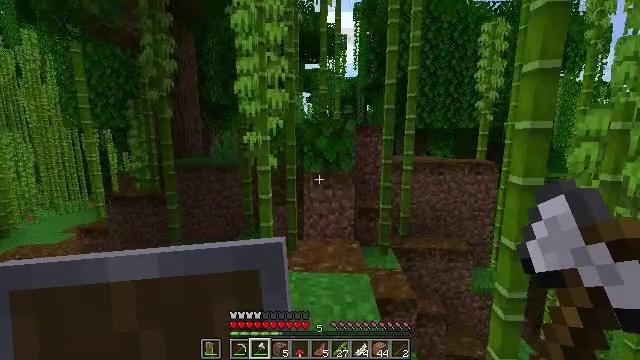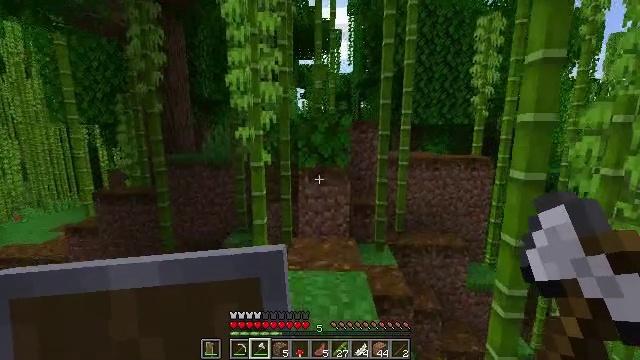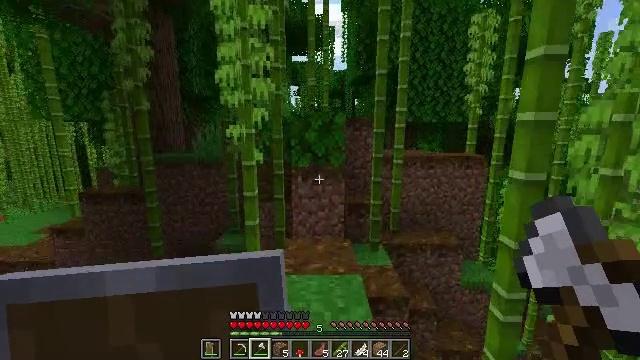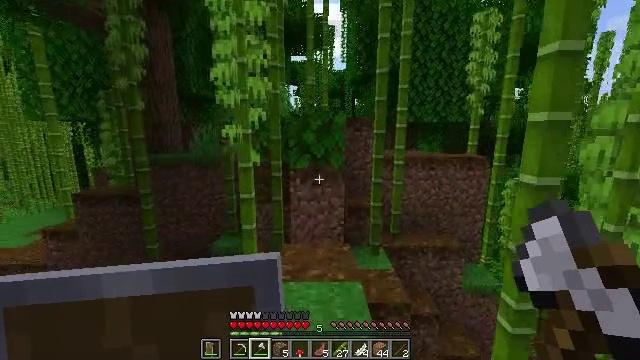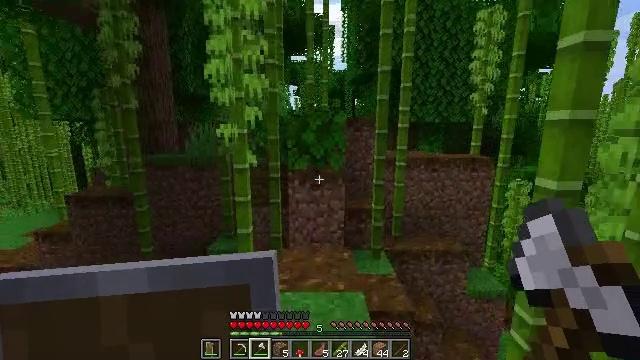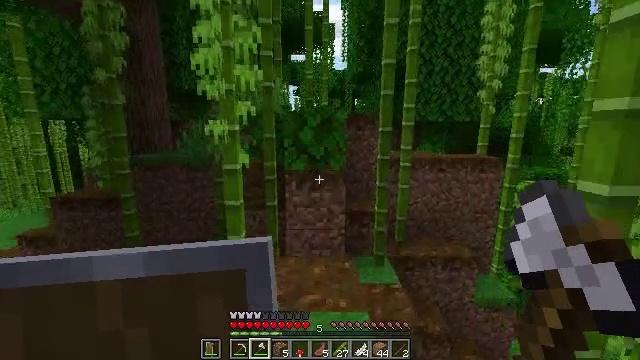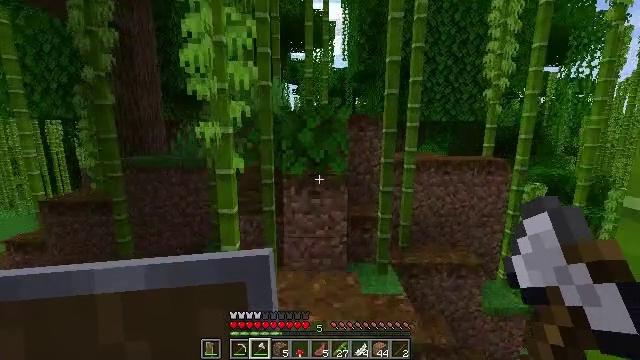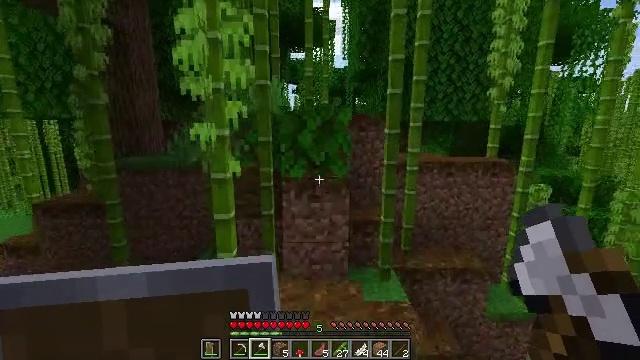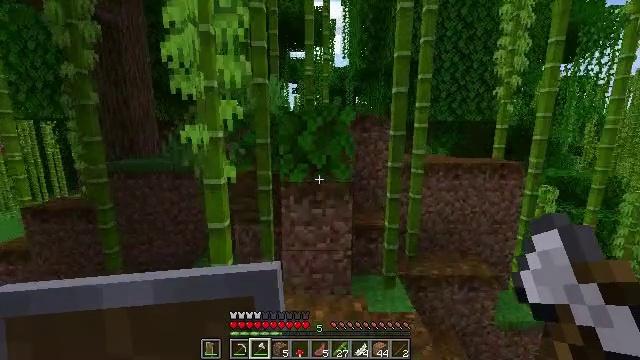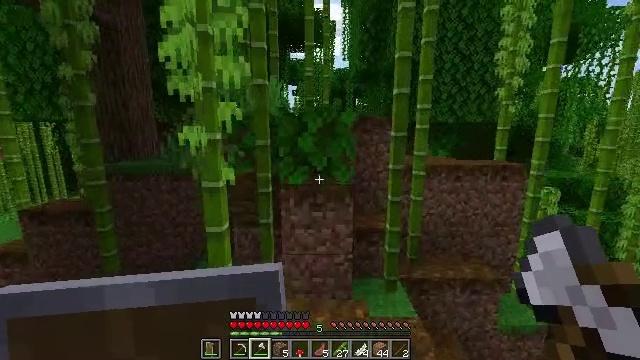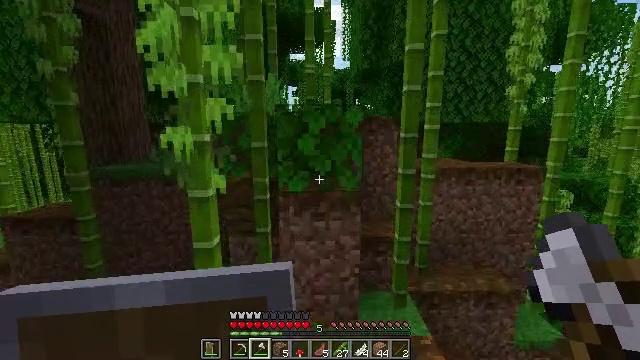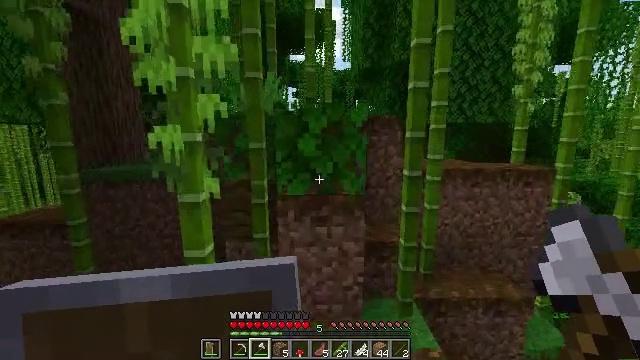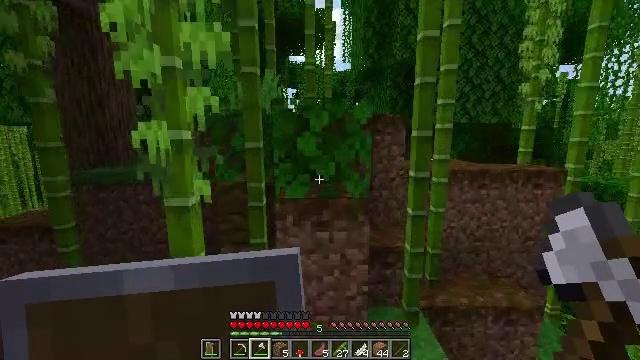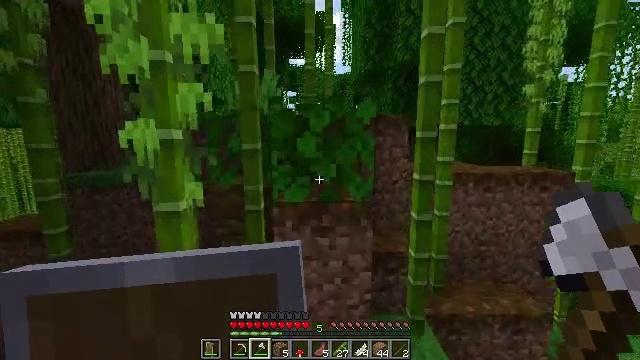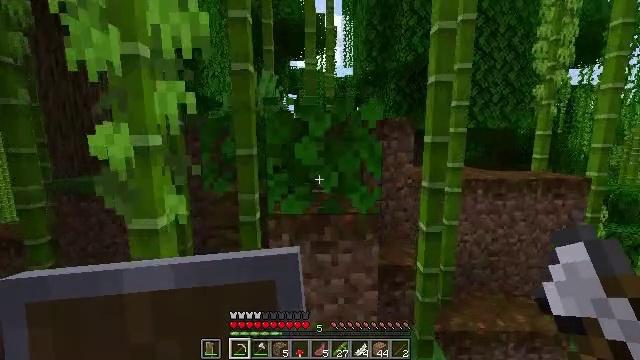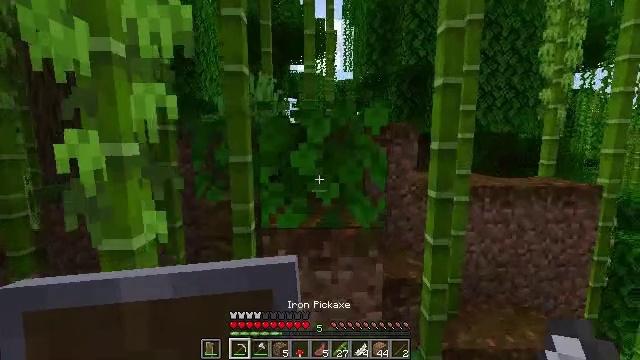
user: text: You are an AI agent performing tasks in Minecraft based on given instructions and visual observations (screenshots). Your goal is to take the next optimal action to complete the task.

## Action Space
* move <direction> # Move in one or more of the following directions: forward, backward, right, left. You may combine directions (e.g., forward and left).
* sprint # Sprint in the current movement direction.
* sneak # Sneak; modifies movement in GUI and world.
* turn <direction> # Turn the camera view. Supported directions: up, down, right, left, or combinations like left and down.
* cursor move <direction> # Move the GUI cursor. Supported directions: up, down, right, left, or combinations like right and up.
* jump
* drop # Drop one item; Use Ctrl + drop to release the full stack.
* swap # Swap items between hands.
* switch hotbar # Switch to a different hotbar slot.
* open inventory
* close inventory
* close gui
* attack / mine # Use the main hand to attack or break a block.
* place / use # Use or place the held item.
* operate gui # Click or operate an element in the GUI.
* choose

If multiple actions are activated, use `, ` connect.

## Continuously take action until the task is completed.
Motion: motion action
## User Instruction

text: Gather oak leaves by attacking.
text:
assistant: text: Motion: move forward, turn right
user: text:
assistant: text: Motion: move forward, turn right
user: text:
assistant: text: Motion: move forward
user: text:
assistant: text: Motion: move forward
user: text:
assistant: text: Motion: move forward
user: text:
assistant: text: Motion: move forward
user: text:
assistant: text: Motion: move forward
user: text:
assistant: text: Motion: move forward
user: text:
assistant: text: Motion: move forward
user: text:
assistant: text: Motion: move forward
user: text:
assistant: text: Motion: move forward
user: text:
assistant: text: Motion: move forward
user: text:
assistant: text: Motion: move forward
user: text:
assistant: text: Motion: move forward, switch to hotbar 1
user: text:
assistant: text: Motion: move forward, switch to hotbar 1
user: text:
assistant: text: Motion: turn up, switch to hotbar 1
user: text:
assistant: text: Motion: attack / mine
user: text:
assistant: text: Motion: attack / mine
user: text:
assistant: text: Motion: attack / mine
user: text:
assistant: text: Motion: attack / mine
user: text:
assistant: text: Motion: attack / mine
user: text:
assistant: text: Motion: attack / mine
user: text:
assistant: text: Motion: attack / mine
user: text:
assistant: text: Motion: attack / mine
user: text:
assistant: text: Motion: attack / mine
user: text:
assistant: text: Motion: attack / mine
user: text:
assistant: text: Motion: attack / mine
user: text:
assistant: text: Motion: attack / mine
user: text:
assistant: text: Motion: attack / mine
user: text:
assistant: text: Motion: attack / mine